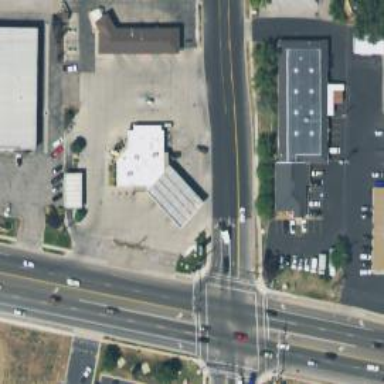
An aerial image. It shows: Convenience shop.